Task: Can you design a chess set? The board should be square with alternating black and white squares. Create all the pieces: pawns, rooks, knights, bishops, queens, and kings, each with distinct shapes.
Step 3823:
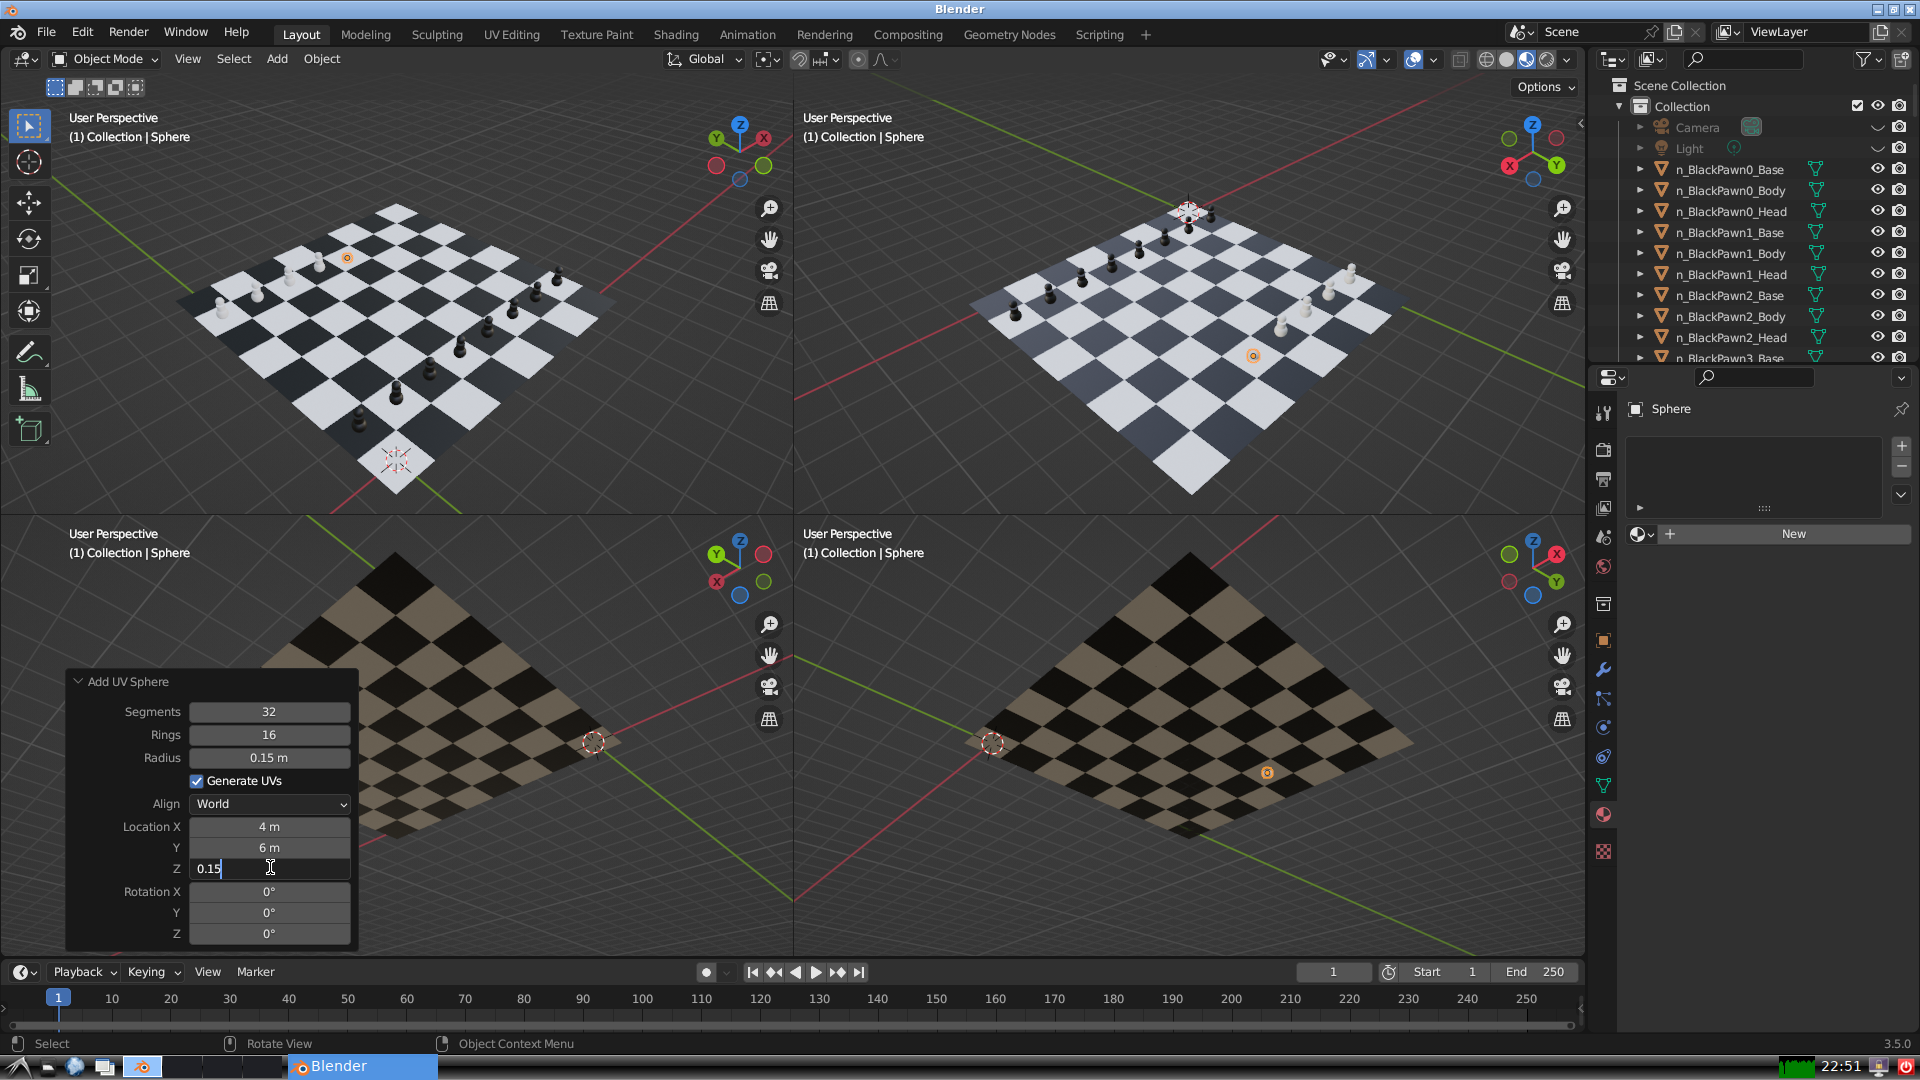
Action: {"key_press": ['Return']}